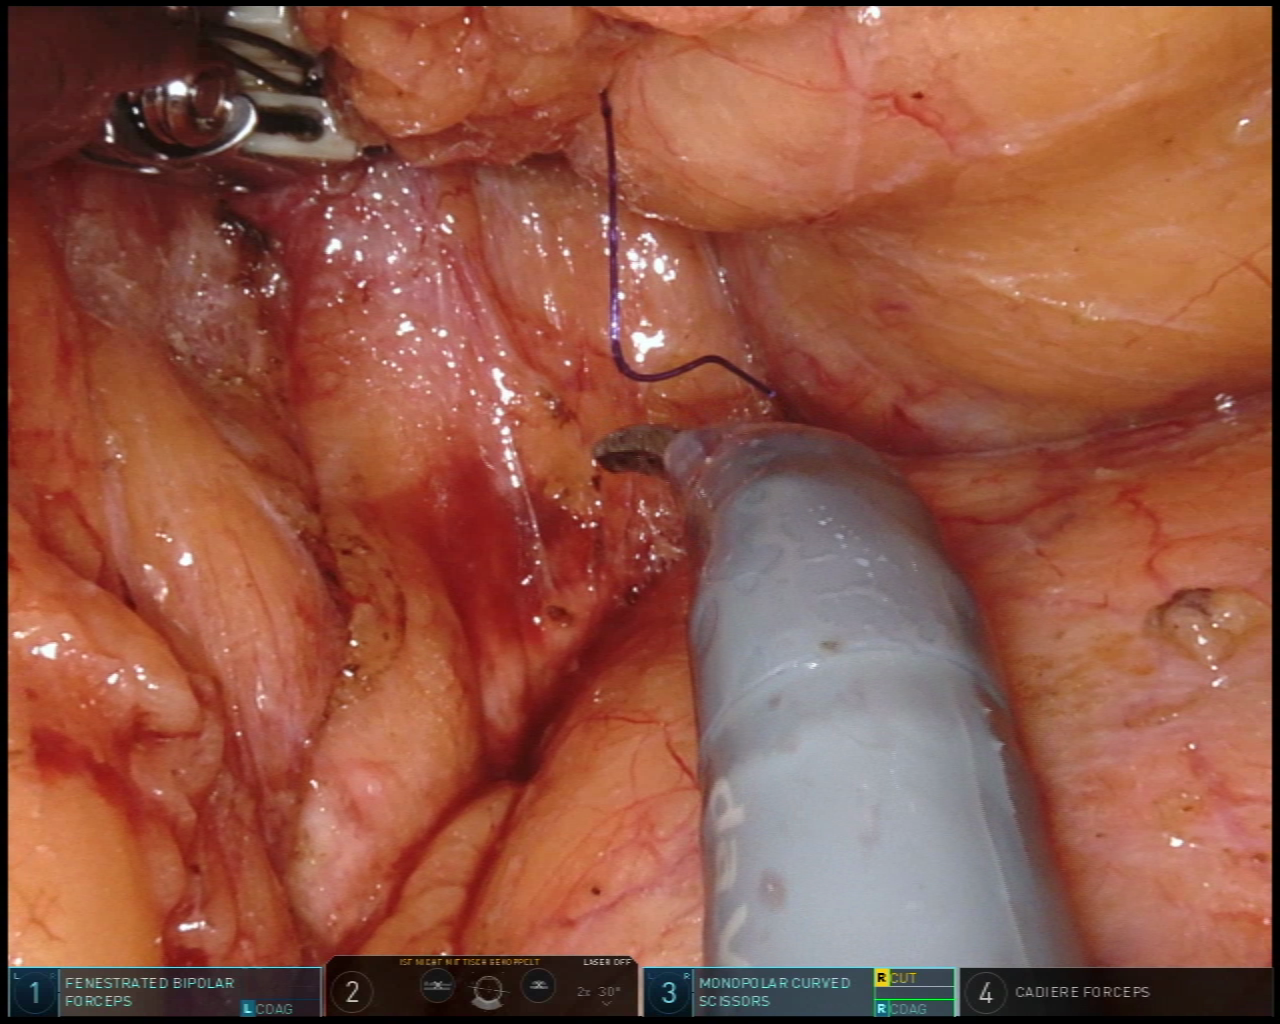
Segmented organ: pancreas
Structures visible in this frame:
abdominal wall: no
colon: yes
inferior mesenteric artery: no
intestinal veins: no
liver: no
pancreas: yes
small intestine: no
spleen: no
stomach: no
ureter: no
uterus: no
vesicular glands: no